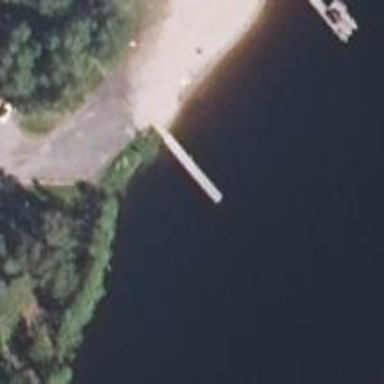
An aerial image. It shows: Pier for swimming.